Question: I'm currently working on a database with lots of variables, the problem is that it's horrible in a graphic. But with highcharter, I founded that I can click in the legend to select/deselect a variable. The problem is that I don't found anything to do this directly with R code.
I don't want to hide it totally in the legend like it can be done with showInLegend or hideInLegend.
Picture that show before deselecting:
<URL>
Picture that show after deselecting:
[
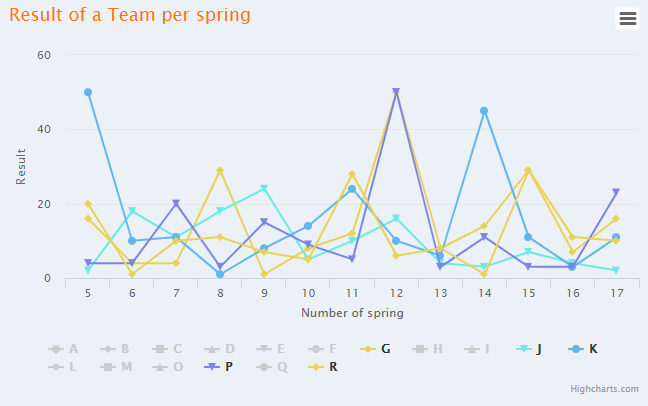
Answer: Finally, I used the javascript code :
'''
jsCode <- JS("function(event) {
if (!this.visible )
return true;
var seriesIndex = this.index;
var series = this.chart.series;
for (var i = 0; i < series.length; i++)
{
if (series[i].index != seriesIndex)
{
series[i].visible ? series[i].hide() : series[i].show();
}
}
return false;
}")
'''
To use it on your highcharts graphics, add :
'''
hc_plotOptions(series = list(events = list(legendItemClick = jsCode)))
'''